Interaction volume radius: 5 \u00c5
Interaction volume height: 20 \u00c5
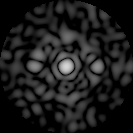
Disorder parameter: 0.8404